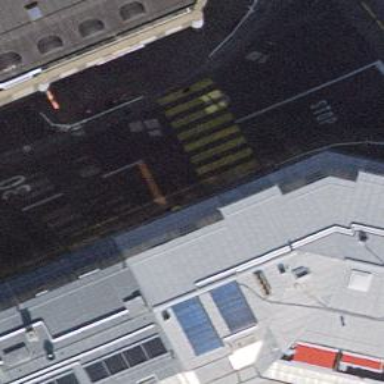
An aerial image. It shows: Marked road crossing.